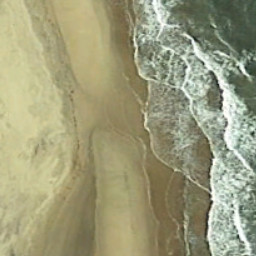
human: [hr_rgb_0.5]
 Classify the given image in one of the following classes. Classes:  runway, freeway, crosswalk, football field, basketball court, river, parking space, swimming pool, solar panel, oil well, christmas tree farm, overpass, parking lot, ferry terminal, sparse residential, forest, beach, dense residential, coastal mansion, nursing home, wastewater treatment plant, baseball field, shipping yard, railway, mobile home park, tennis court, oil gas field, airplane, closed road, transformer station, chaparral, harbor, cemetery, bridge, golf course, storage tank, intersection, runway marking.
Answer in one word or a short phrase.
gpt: beach